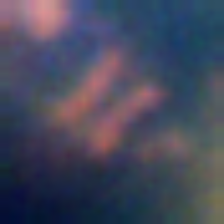
Taxon: Diatom_aggregate
Group: Diatoms